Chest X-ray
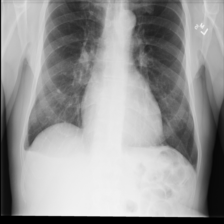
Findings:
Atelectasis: negative
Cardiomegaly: negative
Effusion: negative
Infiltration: negative
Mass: negative
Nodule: positive
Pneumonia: positive
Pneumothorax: negative
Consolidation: negative
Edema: negative
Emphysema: negative
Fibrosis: negative
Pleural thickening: negative
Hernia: negative